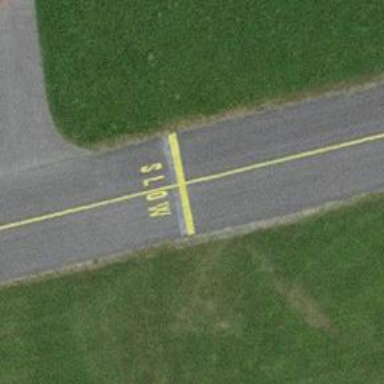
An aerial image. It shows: Taxiway at the airport covered in grass.